Aerial crown-view tile of a tropical tree (Barro Colorado Island, Panama), acquired 20250124:
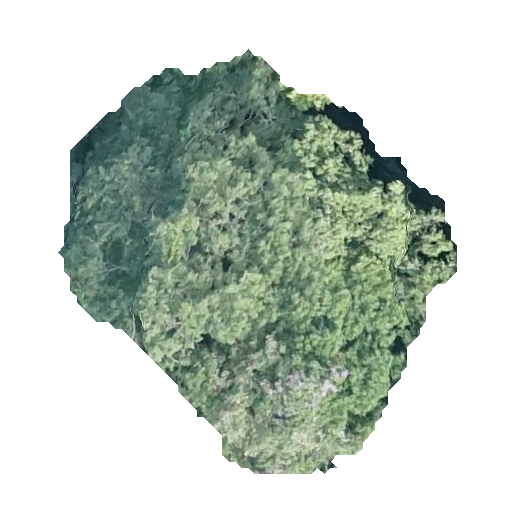
Species: Handroanthus guayacan
GBIF accepted scientific name: Handroanthus guayacan
Crown area: 163.32 m²